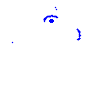
Particle: electron